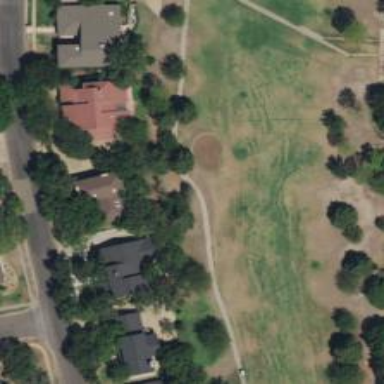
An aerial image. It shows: Golf cartpath that is also road path.